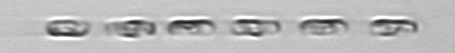
Label: Skeletonema